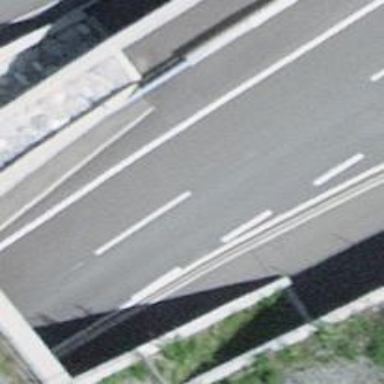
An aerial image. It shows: Asphalt motorway.